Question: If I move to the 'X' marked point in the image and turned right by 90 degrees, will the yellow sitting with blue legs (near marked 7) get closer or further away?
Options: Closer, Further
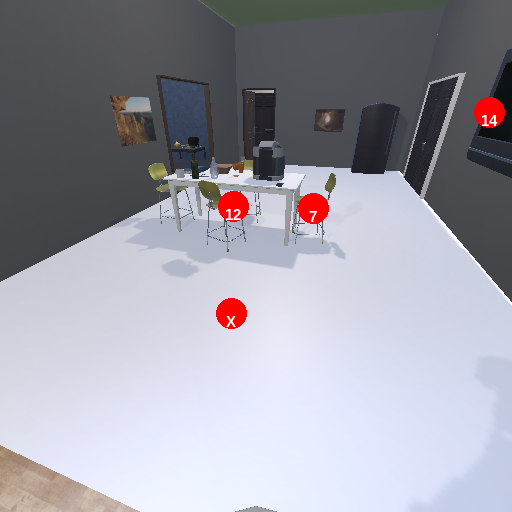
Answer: Closer